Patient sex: M
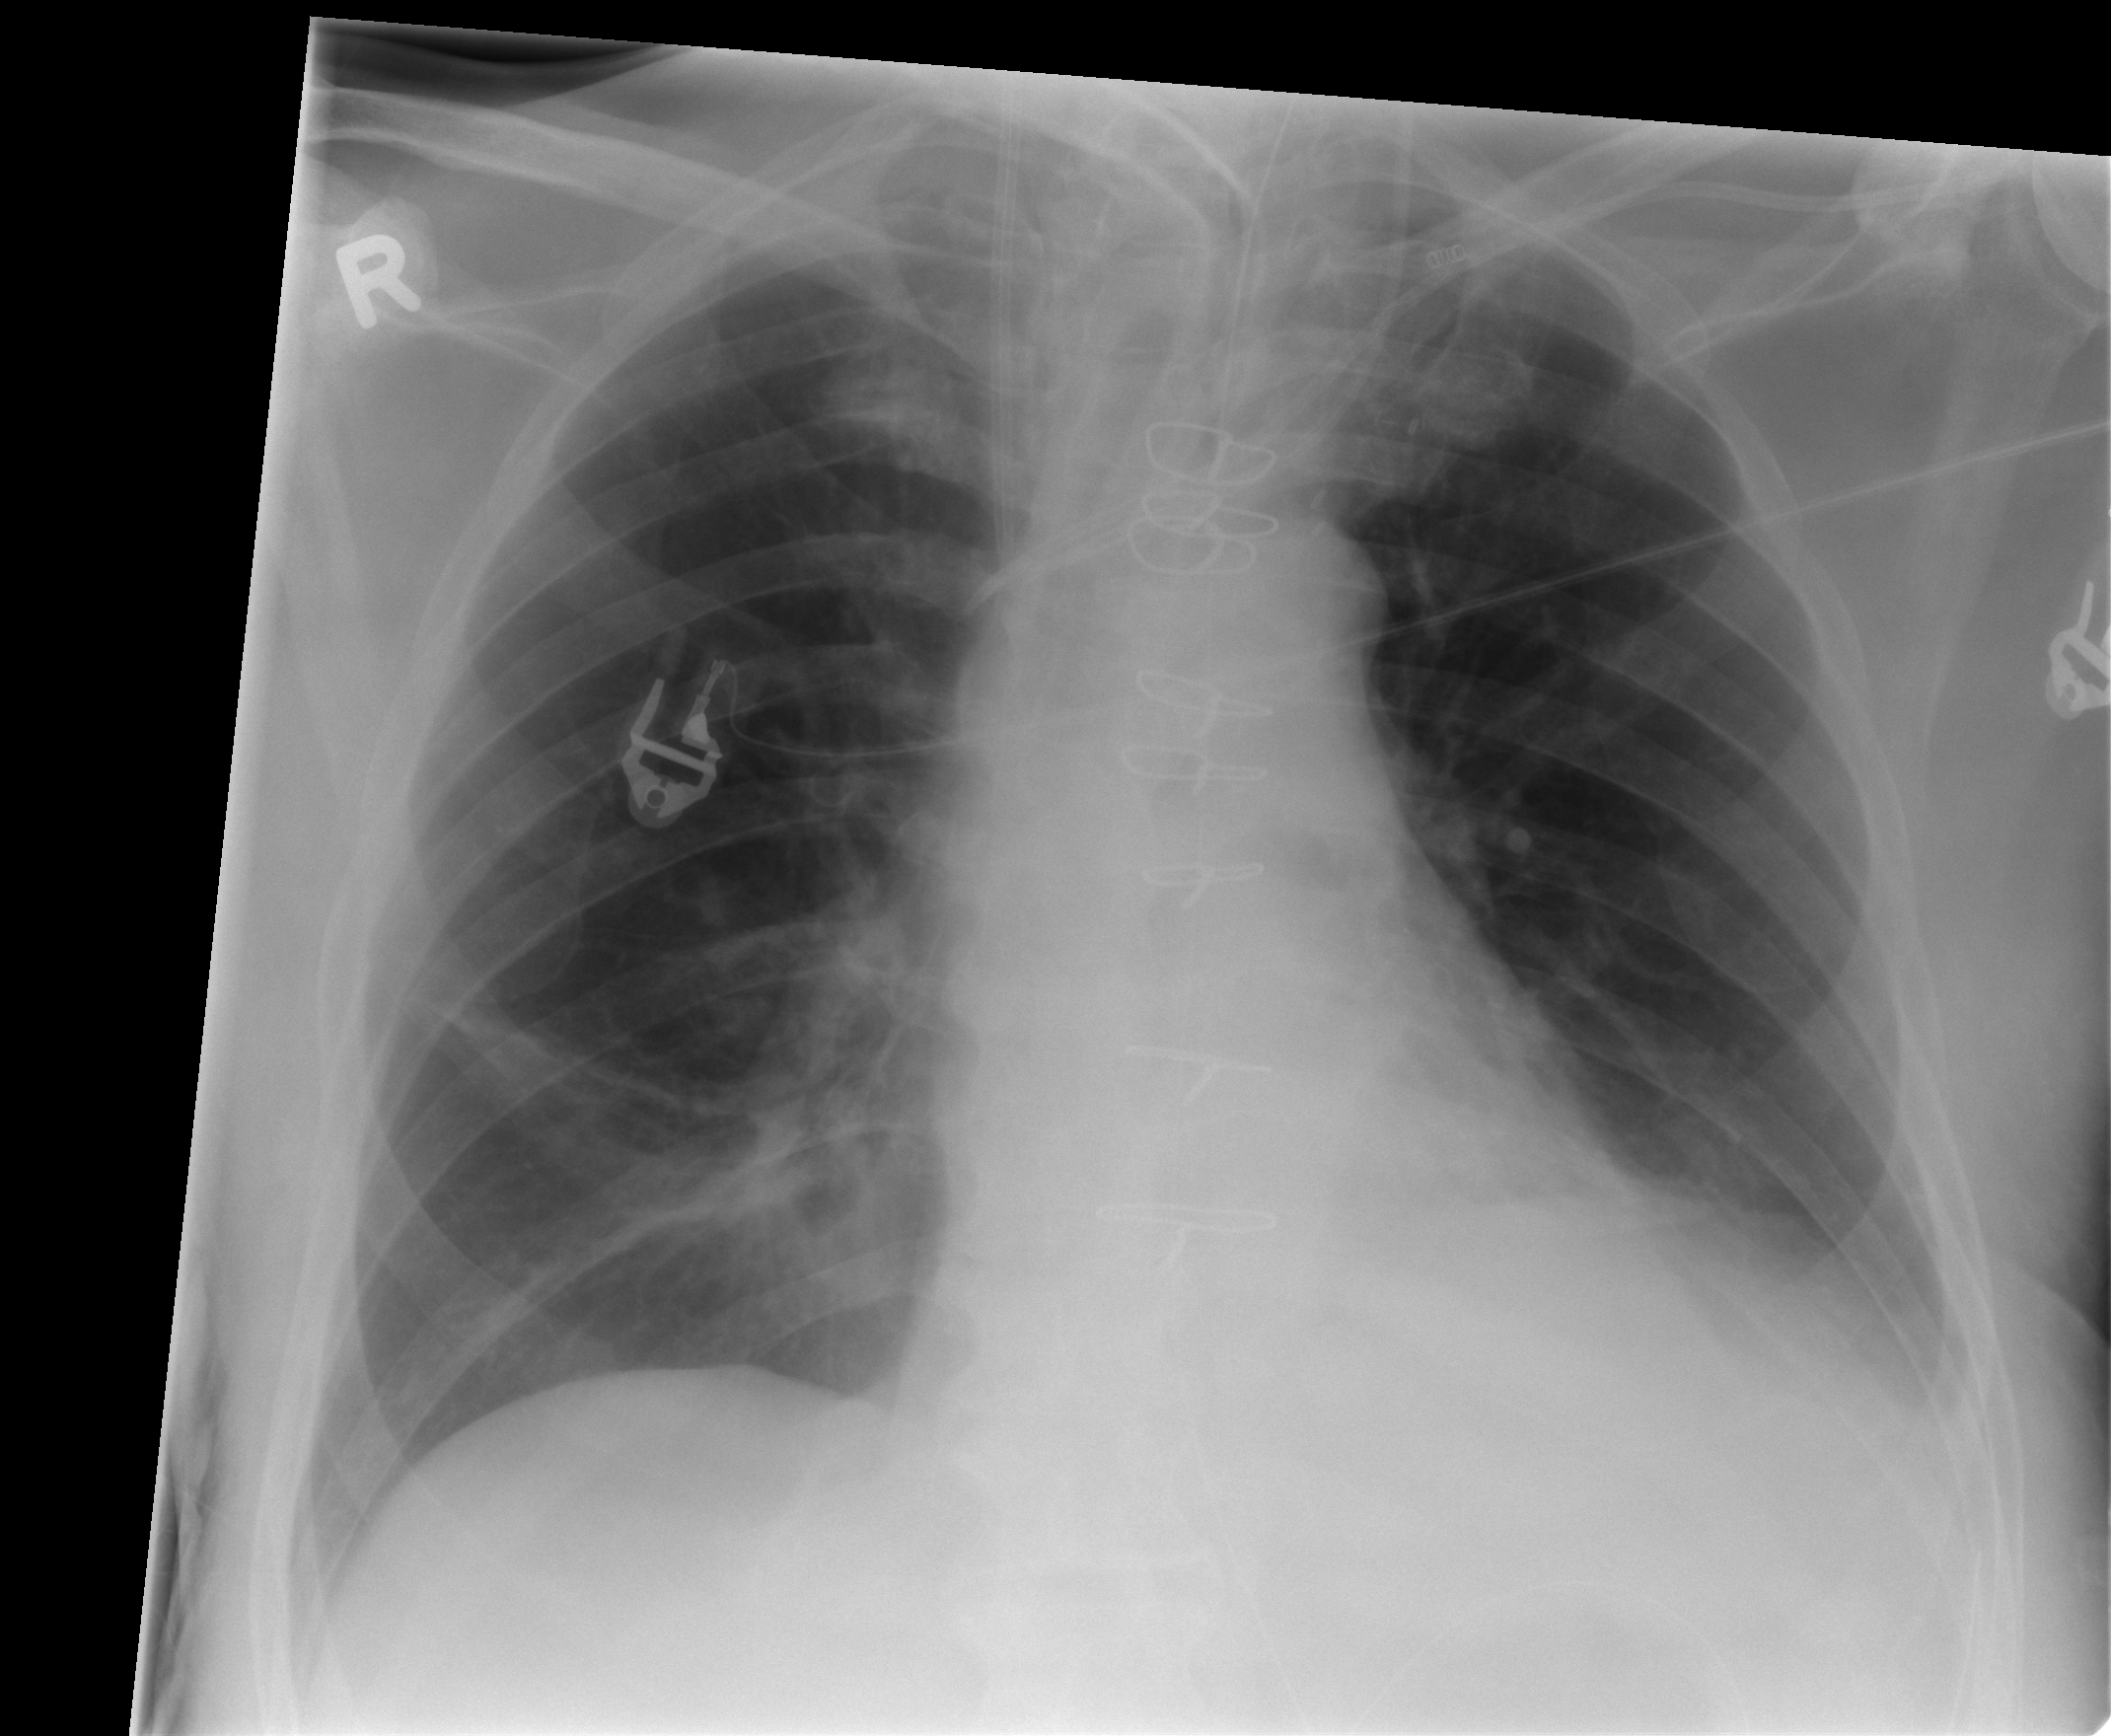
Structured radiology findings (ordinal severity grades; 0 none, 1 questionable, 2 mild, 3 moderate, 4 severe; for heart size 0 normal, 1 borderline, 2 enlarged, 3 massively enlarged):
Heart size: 1
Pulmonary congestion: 1
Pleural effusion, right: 0
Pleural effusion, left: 1
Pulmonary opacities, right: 0
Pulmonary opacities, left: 0
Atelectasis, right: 2
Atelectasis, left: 2